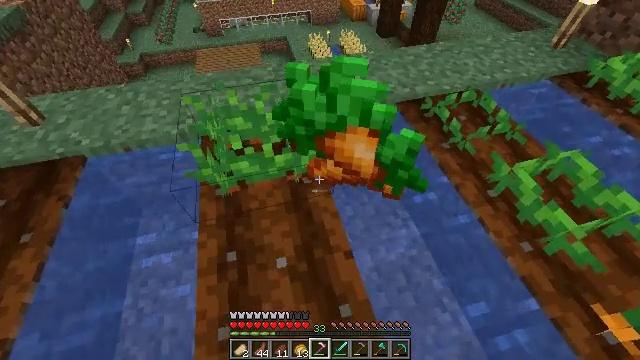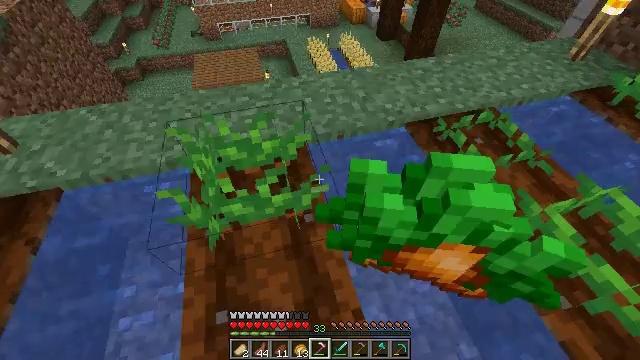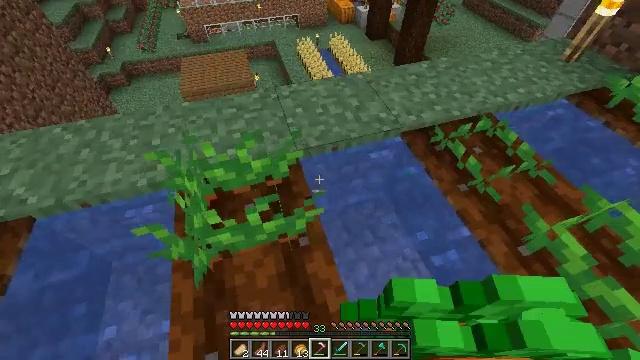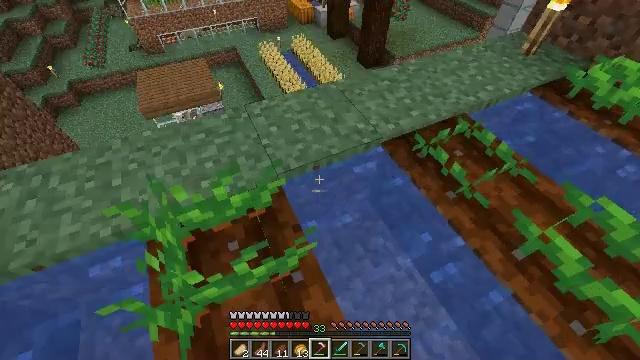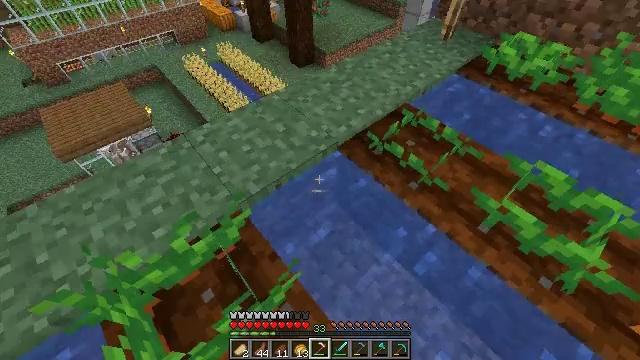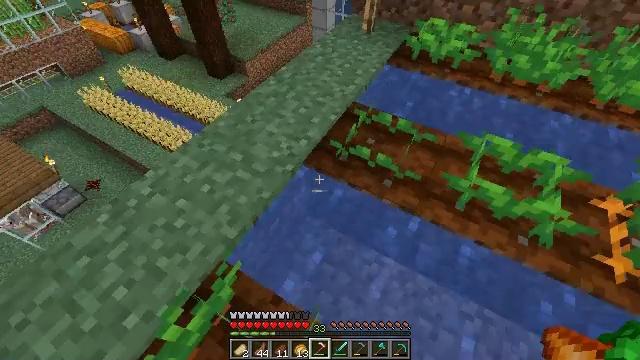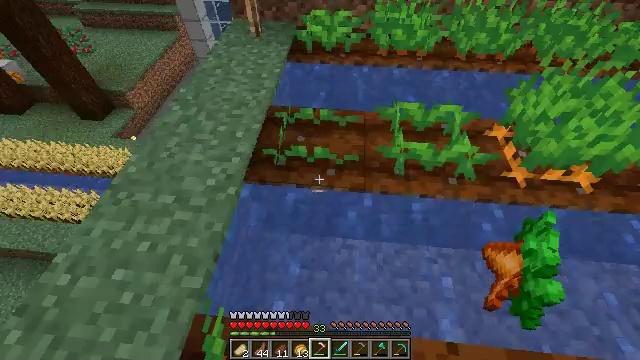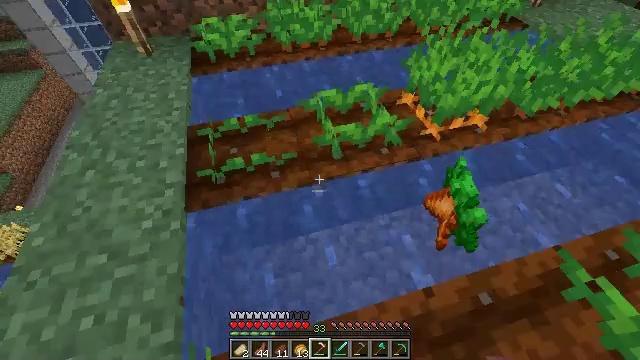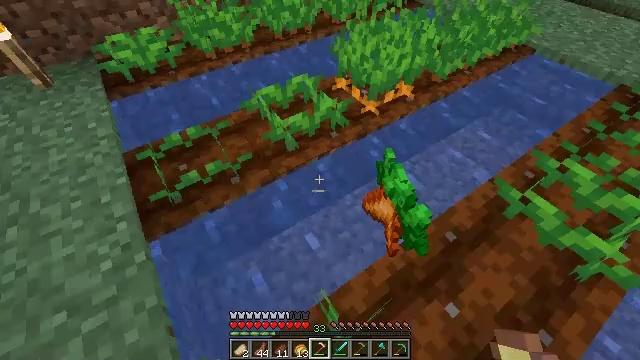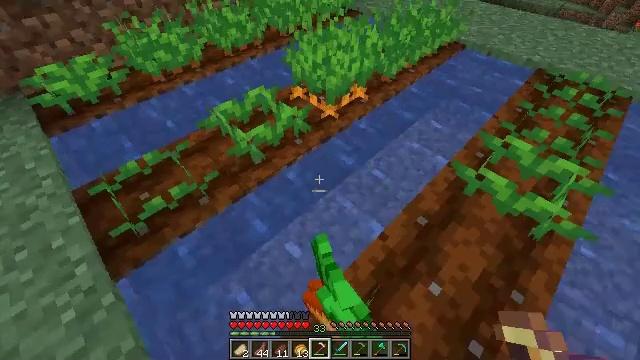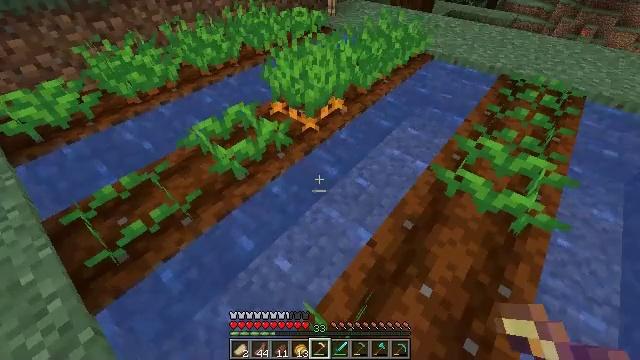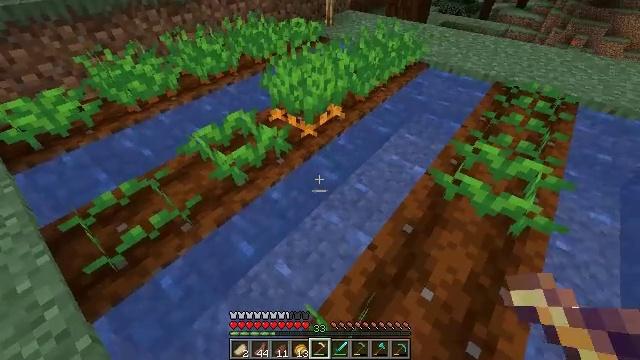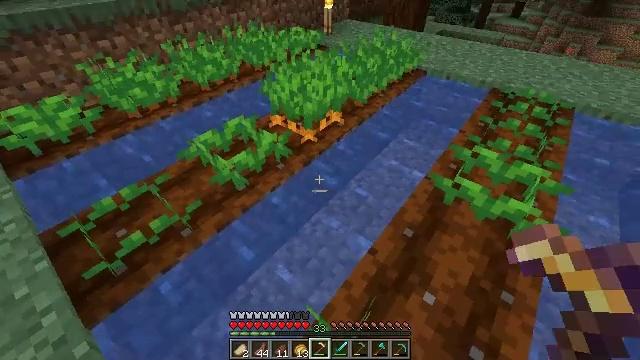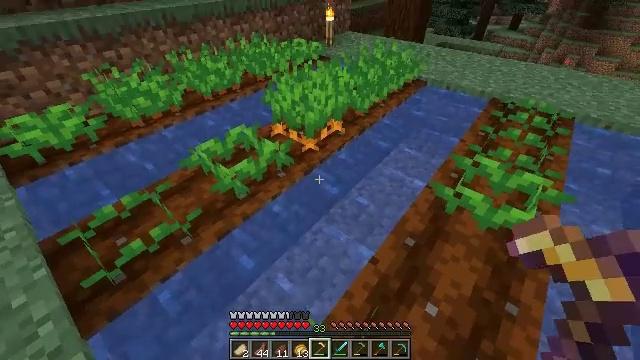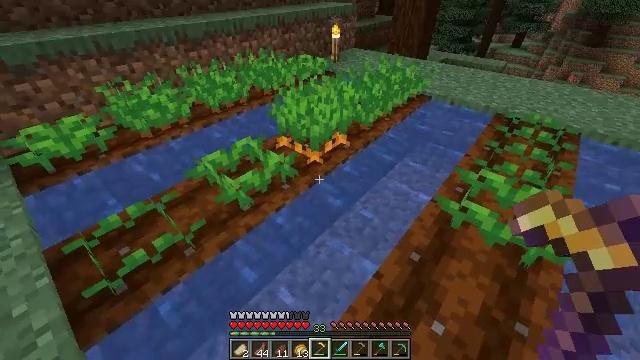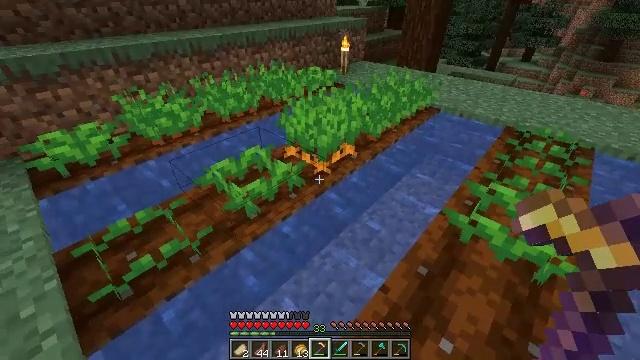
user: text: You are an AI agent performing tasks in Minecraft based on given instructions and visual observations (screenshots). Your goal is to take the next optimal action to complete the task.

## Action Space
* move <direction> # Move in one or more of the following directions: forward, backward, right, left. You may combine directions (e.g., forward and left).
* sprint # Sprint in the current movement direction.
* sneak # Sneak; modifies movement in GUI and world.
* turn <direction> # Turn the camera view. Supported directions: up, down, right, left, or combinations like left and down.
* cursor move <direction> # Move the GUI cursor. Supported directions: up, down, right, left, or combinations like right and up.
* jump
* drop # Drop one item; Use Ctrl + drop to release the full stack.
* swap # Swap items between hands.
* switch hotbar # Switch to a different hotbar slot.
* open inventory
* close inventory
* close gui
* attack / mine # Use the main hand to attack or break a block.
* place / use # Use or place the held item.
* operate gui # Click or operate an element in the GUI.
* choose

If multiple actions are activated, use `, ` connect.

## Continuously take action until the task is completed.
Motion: motion action
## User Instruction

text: Gather carrots from the field.
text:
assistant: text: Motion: move forward
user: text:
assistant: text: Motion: move forward, turn right
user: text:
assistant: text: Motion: move forward and move left, turn right
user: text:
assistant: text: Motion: move forward and move left, turn right
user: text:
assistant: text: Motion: move left, turn right
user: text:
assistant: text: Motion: move left, turn right
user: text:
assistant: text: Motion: turn right
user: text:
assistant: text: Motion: turn right
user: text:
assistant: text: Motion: turn right and up
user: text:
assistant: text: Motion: turn right and up
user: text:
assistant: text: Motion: turn up
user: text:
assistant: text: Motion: turn up
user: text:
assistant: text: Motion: turn up
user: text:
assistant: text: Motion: turn left and up
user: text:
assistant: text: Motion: turn left and up
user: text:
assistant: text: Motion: no_op
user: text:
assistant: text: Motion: turn up
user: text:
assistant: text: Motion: turn right and up
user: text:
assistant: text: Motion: no_op
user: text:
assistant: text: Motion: no_op
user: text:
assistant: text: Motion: no_op
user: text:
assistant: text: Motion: no_op
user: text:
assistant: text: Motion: no_op
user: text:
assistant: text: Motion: no_op
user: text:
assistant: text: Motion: no_op
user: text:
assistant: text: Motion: no_op
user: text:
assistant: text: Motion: move left, turn left
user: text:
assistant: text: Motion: move left, turn left
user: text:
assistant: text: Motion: move left
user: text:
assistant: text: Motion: move left